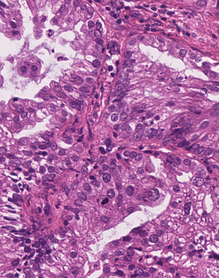
Tumor epithelial tissue: yes
Tumor-associated stroma tissue: yes
Normal tissue: no